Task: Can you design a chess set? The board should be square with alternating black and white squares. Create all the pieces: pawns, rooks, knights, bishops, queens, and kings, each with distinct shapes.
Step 3744:
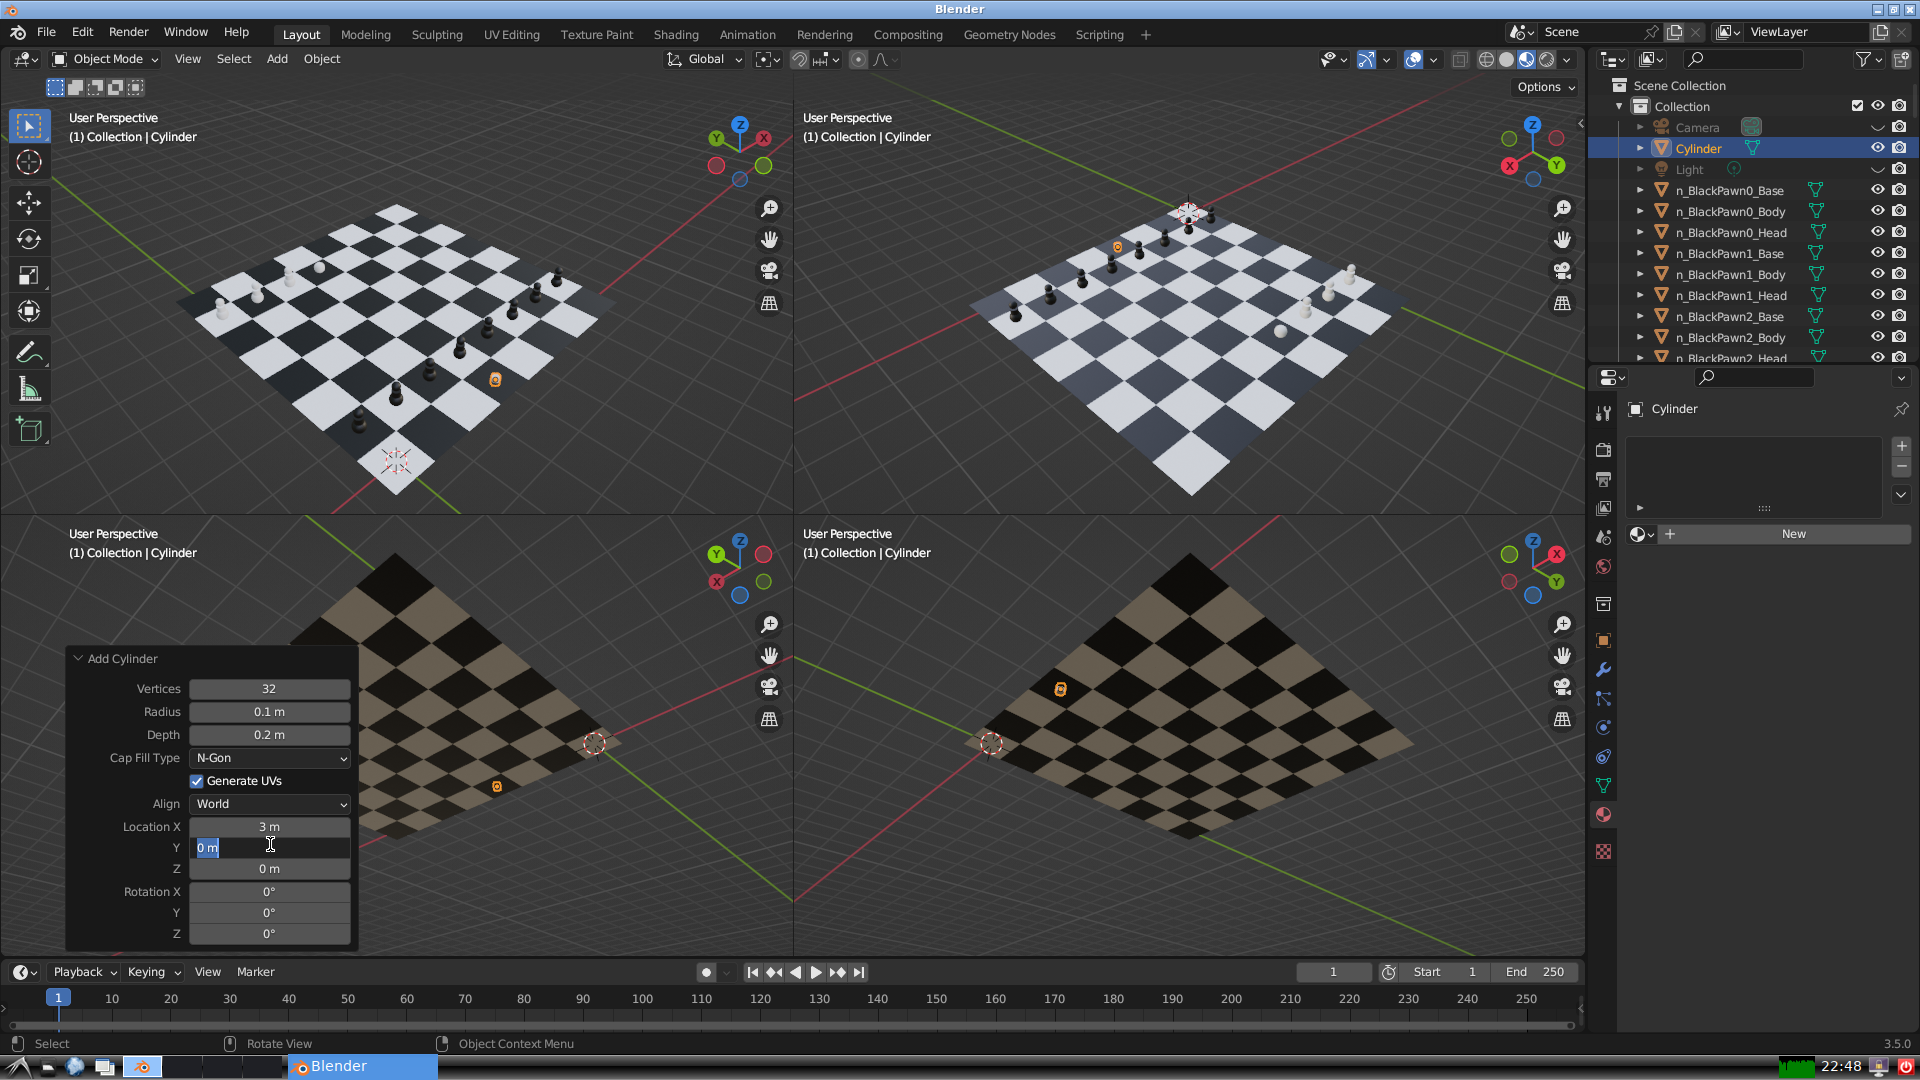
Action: input_text: 6.0